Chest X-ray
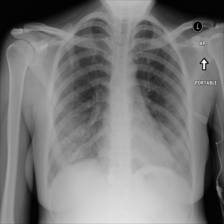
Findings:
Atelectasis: negative
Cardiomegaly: negative
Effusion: negative
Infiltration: negative
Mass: negative
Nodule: negative
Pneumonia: negative
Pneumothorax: negative
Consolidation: negative
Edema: negative
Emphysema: negative
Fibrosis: negative
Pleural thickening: negative
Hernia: negative